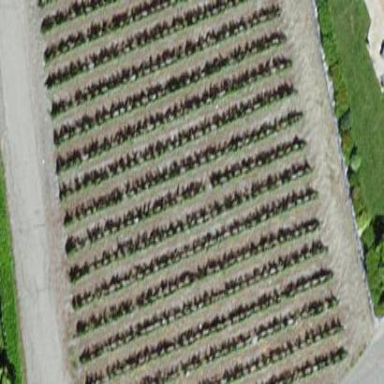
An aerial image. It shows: Vineyard.